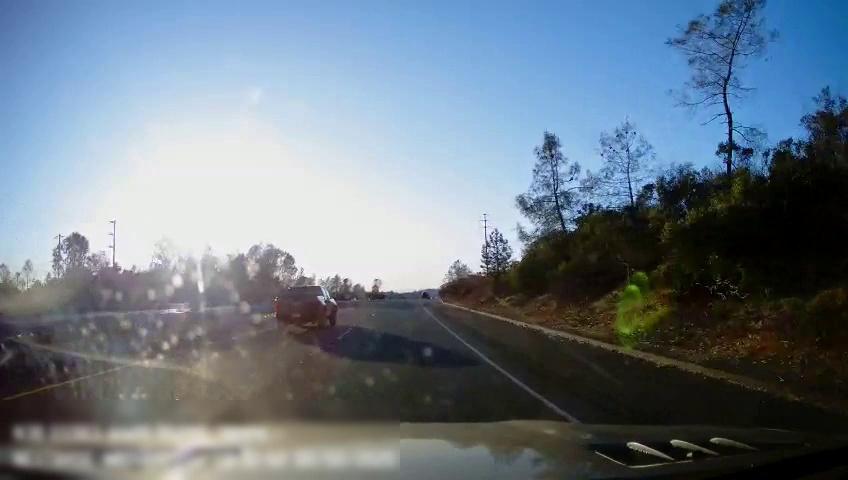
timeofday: Day
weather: Sunny
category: Drivable Space
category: Drivable Space
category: Vehicles | Truck
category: Lanes | Current Lane
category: Lanes | Current Lane
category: Lanes | Alternate Lane